Field crop: tomato
Growth stage: 2
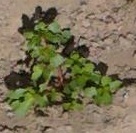
Species: portulaca